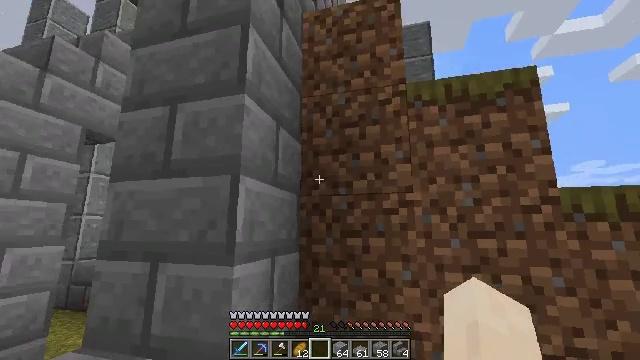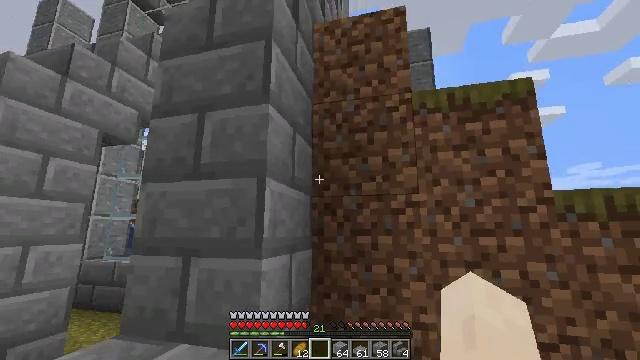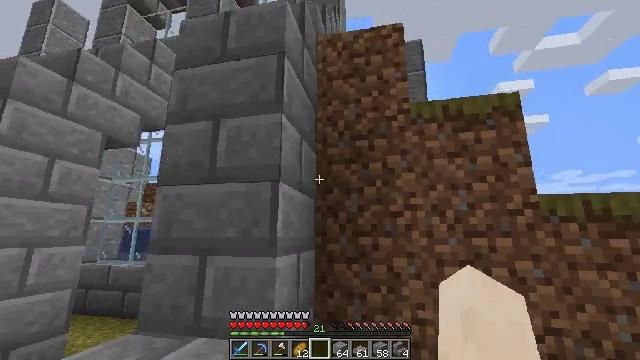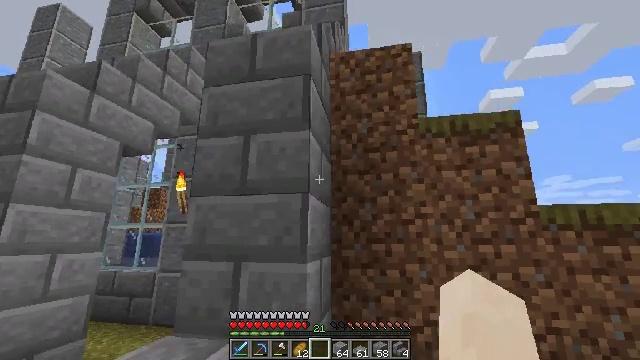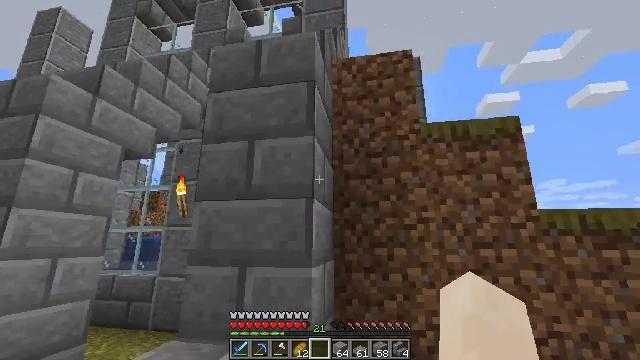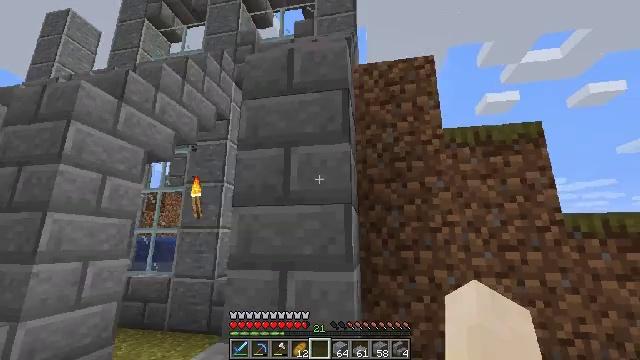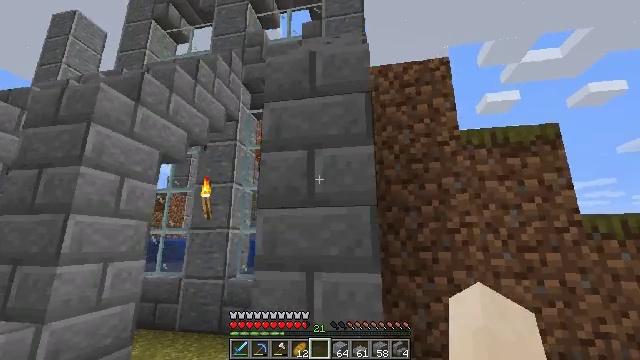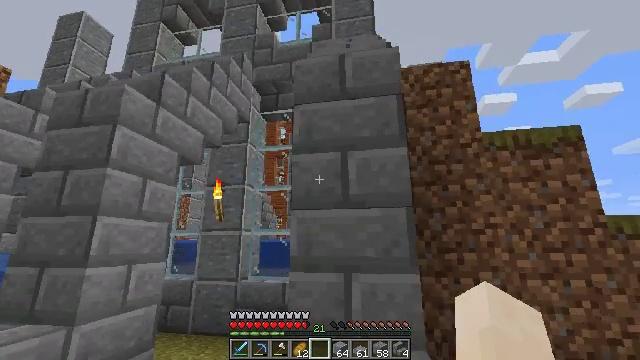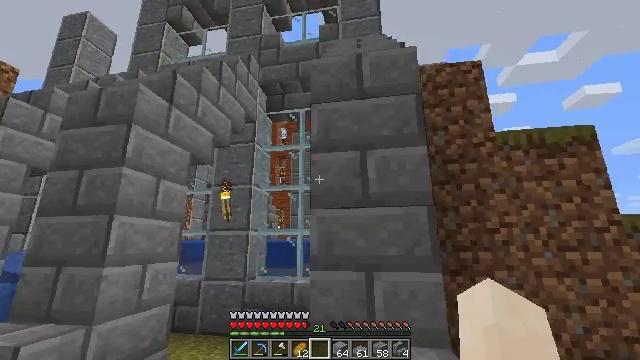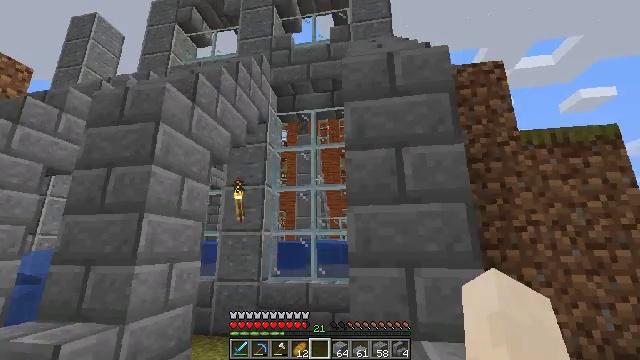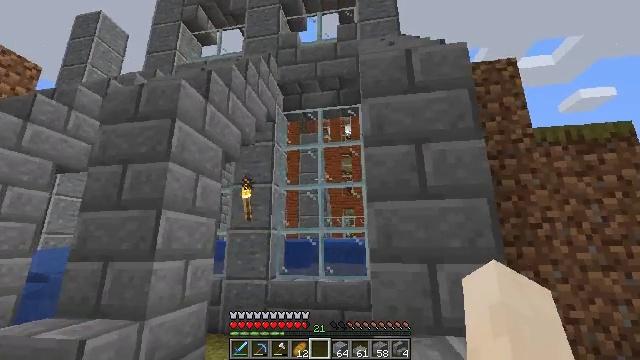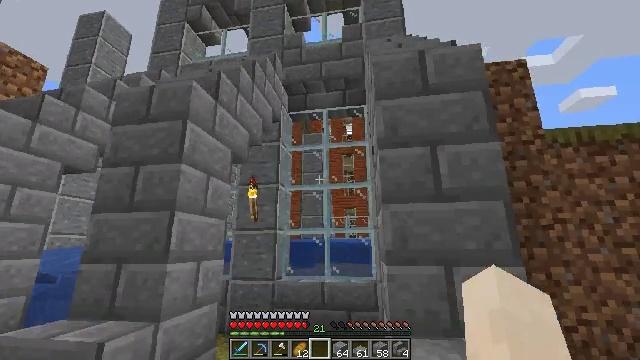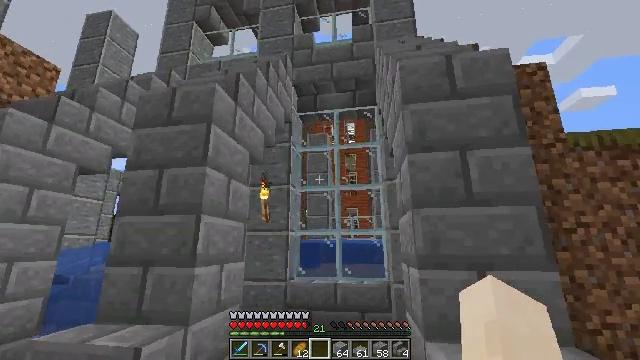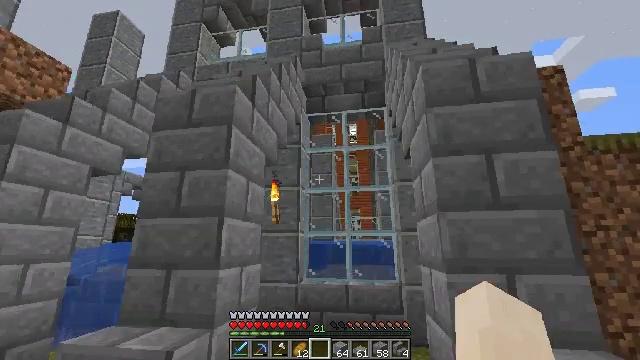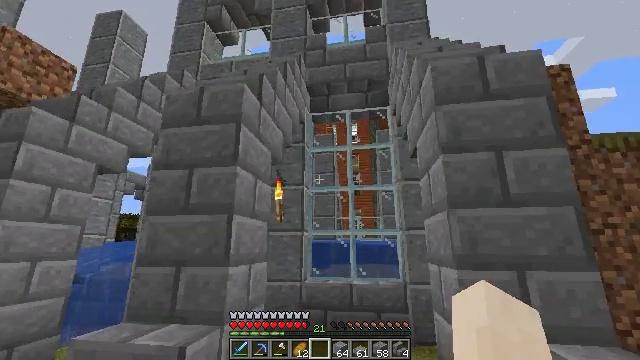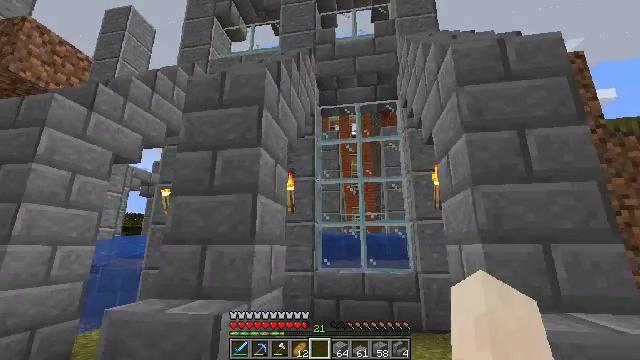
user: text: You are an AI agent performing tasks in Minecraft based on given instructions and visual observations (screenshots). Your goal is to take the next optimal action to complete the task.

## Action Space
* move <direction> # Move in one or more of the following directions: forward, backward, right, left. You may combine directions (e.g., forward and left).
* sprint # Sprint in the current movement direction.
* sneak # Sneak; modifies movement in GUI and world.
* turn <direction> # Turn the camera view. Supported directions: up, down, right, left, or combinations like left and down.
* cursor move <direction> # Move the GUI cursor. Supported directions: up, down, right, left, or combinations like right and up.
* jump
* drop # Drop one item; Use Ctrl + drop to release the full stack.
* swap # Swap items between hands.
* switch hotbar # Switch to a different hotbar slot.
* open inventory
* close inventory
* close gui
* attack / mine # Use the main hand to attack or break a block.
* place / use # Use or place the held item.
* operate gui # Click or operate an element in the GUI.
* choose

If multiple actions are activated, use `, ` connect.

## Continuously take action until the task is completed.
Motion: motion action
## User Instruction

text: Mine stone brick stairs block.
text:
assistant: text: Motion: move back and move left
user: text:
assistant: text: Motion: move back and move left, turn right
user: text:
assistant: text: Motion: move left, turn right and up
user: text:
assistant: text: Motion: move left
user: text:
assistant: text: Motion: move left
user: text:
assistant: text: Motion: move left
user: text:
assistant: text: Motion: move left
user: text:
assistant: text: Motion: move left
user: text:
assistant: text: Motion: move left
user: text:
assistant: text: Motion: move left
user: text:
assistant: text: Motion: move left
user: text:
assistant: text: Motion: move left
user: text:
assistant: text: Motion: move left
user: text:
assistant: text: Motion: move left
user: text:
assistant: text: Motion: no_op
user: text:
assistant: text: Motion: no_op
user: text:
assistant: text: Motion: turn right and up
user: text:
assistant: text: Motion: no_op
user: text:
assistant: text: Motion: no_op
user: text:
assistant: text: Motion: turn right
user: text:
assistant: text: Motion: turn right and up
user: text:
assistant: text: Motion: turn right
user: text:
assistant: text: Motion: move forward, turn right
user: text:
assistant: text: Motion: move forward
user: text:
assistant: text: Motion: move forward
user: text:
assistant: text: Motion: move forward
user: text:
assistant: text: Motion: move forward and move right
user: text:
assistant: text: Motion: move forward and move right
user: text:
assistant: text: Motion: move forward and move right
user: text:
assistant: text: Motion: move forward and move right